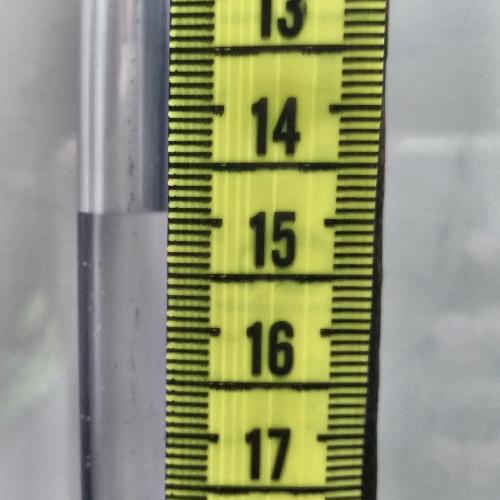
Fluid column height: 14.9 cm